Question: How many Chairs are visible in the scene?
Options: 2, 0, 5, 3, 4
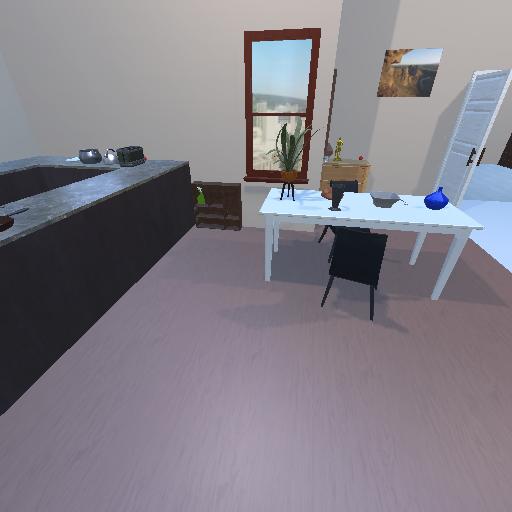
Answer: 2